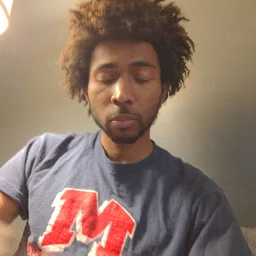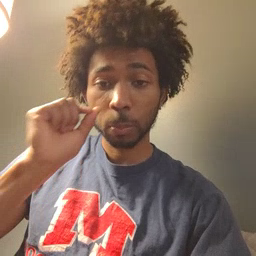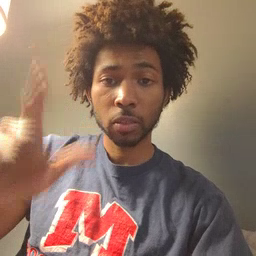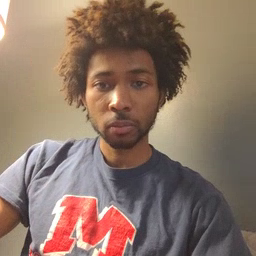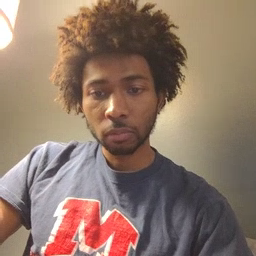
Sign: wake